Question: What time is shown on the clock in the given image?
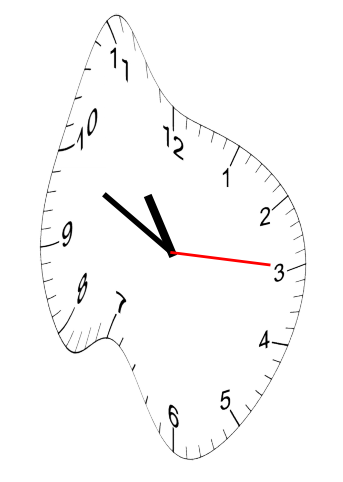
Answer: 10:49:15